Interaction volume radius: 5 \u00c5
Interaction volume height: 10 \u00c5
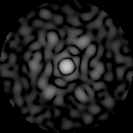
Disorder parameter: 0.7744